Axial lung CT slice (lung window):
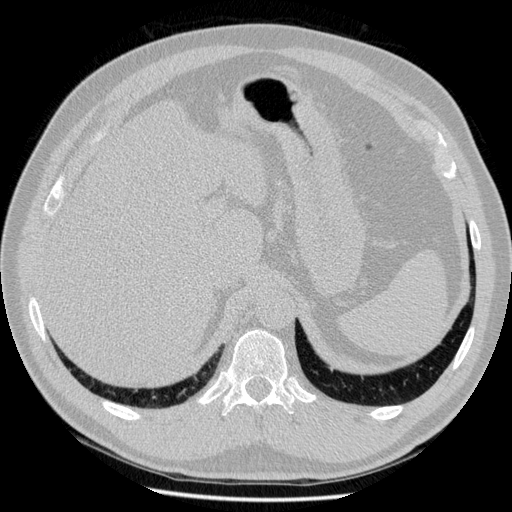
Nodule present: no